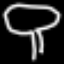
Label: mushroom